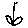
Label: flower